Question: I'm using <URL> and have a "Supernav" page with multiple children that will make up the supernav for the site. I thought this would be a nice way to have all pages on the site accessible to the client via one location: the Structure UI.

If you visit any of the child pages in the "supernav" group the URL comes out like this:
'http://website.com/supernav/prospective-students'
I'd love to be able to remove the 'supernav' segment of those URLs so that it ends up being:
'http://website.com/prospective-students'
I don't even want the 'supernav' segment to appear in the status bar when you hover over these links on the page. Is this possible? With CodeIgniter this comes down to a simple routing rule, but I don't know if that's an option with EE.
Appreciate any help I can get!
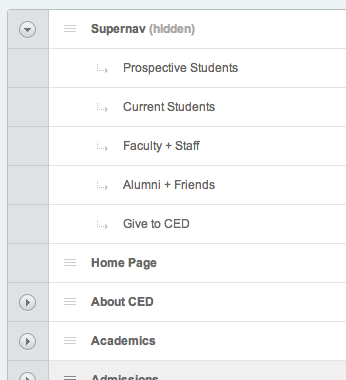
Answer: This may be a bit after the fact, but have you considered using <URL>/embeds.